Question: I have a specific XML-based messaged format:
'''
<myMessage>
<!-- A whole bunch of stuff -->
</myMessage>
'''
How do I configure JMeter:

...to send, say, 10K '<myMessage>'s to an 'all-messages' queue on an ActiveMQ server running locally?
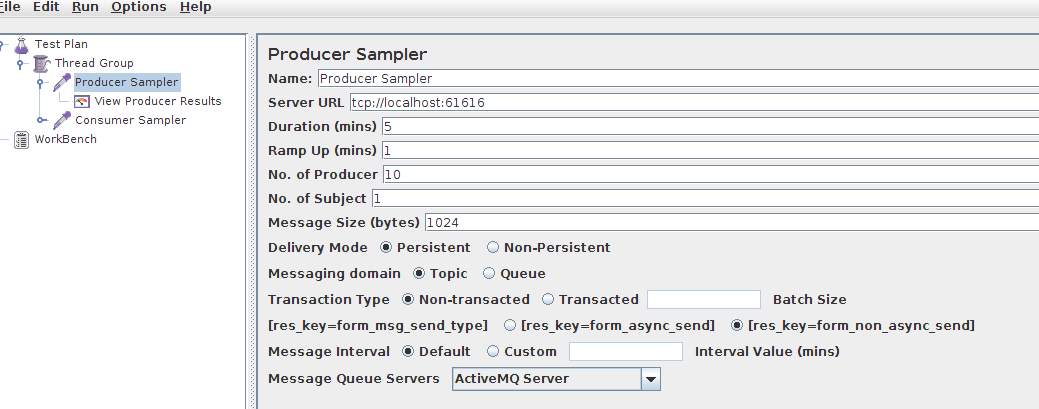
Answer: You can read this:
- <URL>
You have different options for message sources:
- Use Random file from files located in a folder- Use textarea to put message, this message will contain some variable loaded from CSV
Note:
- Proxy feature only exists from HTTP protocole- Your screenhot is strange, I don't have these option in JMeter. Furthermore, you should upgrade to last versions (2.7 or 2.8) of JMeter as it contains many fixes regarding JMS.